Question: I found a little problem. I need to create two divs next to each other and one under them. I draw a image so I can better explain it. That main DIV is #header in CSS.

So here is the html code:
'''
<div id="header">
<div id="header-wrap">
<div id="div1"></div>
<div id="div2"></div>
<hr> <!-- This is that line under #div1 and #div2 -->
<div id="div3"></div>
</div>
</div>
'''
And this is my CSS code:
'''
#header {
background-image: url("../img/header.jpg");
background-position: center center;
background-repeat: repeat-y;
height: 180px;
width: 100%;
}
#header-wrap {
text-align: center;
margin: 0 auto;
height: 140px;
width: 80%;
padding-top: 30px;
}
#div1 {
background-image: url("../img/logo.png");
background-repeat: no-repeat;
height: 80px;
margin-bottom: 20px;
}
#div2 {
}
#header hr {
border: 0;
height: 1px;
background: transparent;
background-image: -webkit-linear-gradient(left, rgba(255, 255, 255, 0), rgb(255, 255, 255), rgba(255, 255, 255, 0));
background-image: -moz-linear-gradient(left, rgba(255, 255, 255, 0), rgb(255, 255, 255), rgba(255, 255, 255, 0));
background-image: -ms-linear-gradient(left, rgba(255, 255, 255, 0), rgb(255, 255, 255), rgba(255, 255, 255, 0));
background-image: -o-linear-gradient(left, rgba(255, 255, 255, 0), rgb(255, 255, 255), rgba(255, 255, 255, 0));
}
#div3 {
}
'''
I don't know what to add into the #div2 and #div3 so it's styled as I want. Thanks for any help.
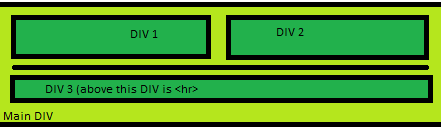
Answer: almost the same answer as the above, just floating right from what I know doesn't work in all (older) browsers.
the fiddle <URL>
'''
<style type="text/css">
#header {
background-image: url("../img/header.jpg");
background-position: center center;
background-repeat: repeat-y;
height: 180px;
width: 100%;
background-color:yellow;
position:relative;
}
#header-wrap {
text-align: center;
margin: 0 auto;
height: 140px;
width: 80%;
padding-top: 30px;
background-color:green;
}
#div1 {
background-image: url("../img/logo.png");
background-repeat: no-repeat;
height: 80px;
width:50%;
margin-bottom: 20px;
float:left;
background-color:yellow;
}
#div2 {
width:50%;
height:80px;
float:left;
background-color:orange;
}
#header hr {
border: 0;
height: 1px;
background: transparent;
background-image: -webkit-linear-gradient(left, rgba(255, 255, 255, 0), rgb(255, 255, 255), rgba(255, 255, 255, 0));
background-image: -moz-linear-gradient(left, rgba(255, 255, 255, 0), rgb(255, 255, 255), rgba(255, 255, 255, 0));
background-image: -ms-linear-gradient(left, rgba(255, 255, 255, 0), rgb(255, 255, 255), rgba(255, 255, 255, 0));
background-image: -o-linear-gradient(left, rgba(255, 255, 255, 0), rgb(255, 255, 255), rgba(255, 255, 255, 0));
}
#div3 {
}
</style>
<div id="header">
<div id="header-wrap">
<div id="div1">div1</div>
<div id="div2">div2</div>
<div style="clear:both;"></div> <!--this div is verry important after floating divs! -->
<hr> <!-- This is that line under #div1 and #div2 -->
<div id="div3">div3</div>
</div>
</div>
'''